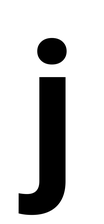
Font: Roboto_Bold